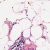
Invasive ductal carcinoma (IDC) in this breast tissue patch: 0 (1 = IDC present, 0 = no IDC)